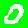
Digit: 0